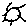
Label: sun